Aerial crown-view tile of a tropical tree (Barro Colorado Island, Panama), acquired 20240716:
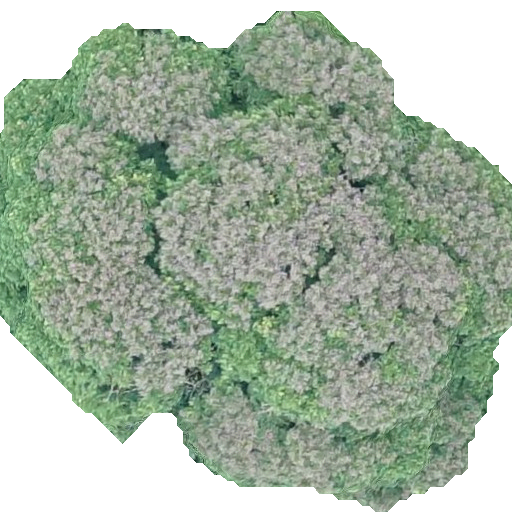
Species: Dipteryx oleifera
GBIF accepted scientific name: Dipteryx oleifera
Crown area: 311.147 m²